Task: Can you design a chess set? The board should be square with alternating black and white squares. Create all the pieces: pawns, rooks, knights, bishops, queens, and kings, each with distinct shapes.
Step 154:
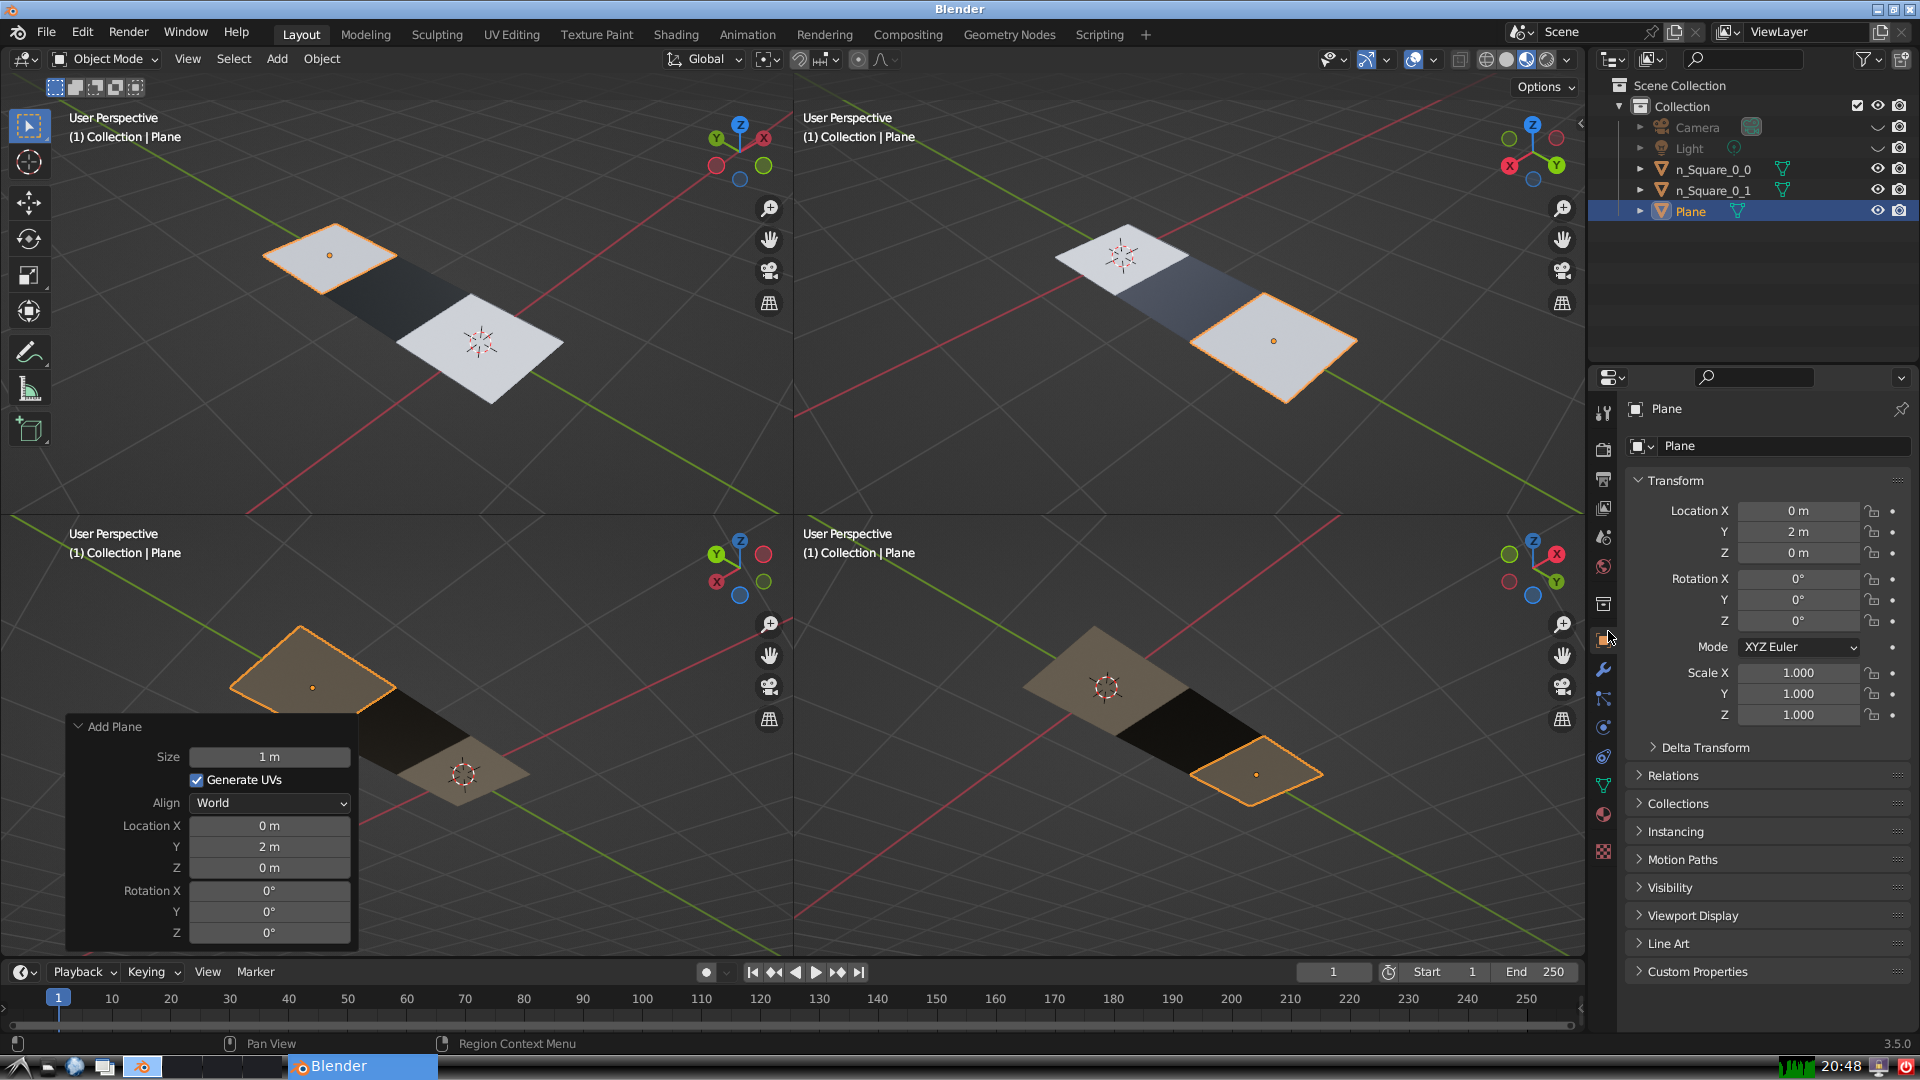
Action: {"mouse_move": [1732, 445]}